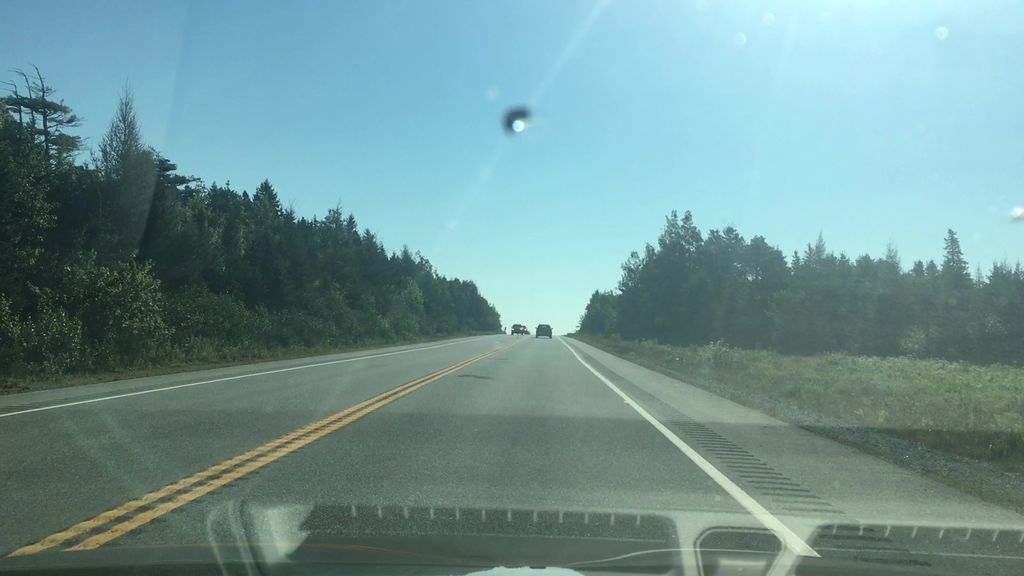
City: halifax